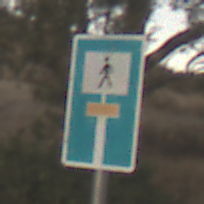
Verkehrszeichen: SackgasseFussgaengerDurchlaessig
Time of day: SunriseSunset
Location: Outdoor (RoadRail)
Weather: PartlyCloudy
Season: NotSpecified
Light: Natural